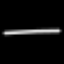
Label: line